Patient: sex F, age 68
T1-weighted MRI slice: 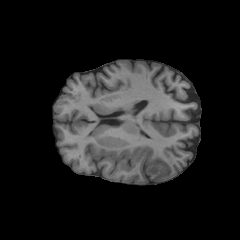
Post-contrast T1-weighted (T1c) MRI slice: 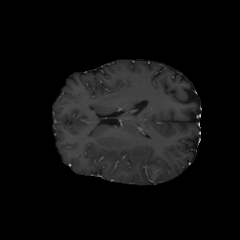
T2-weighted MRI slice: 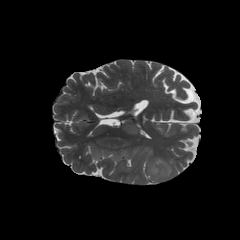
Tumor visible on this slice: yes
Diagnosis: Glioblastoma, IDH-wildtype
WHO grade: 4